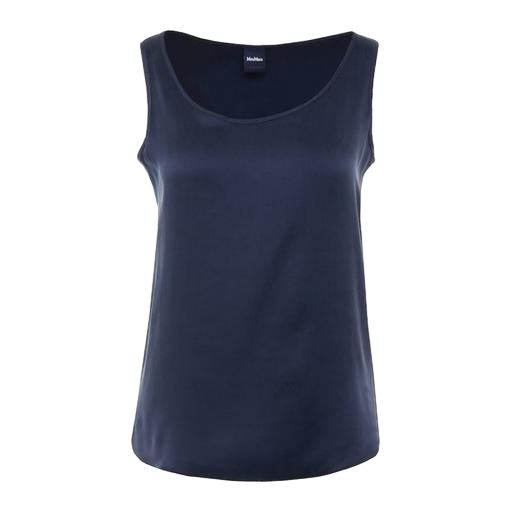
dark blue tank, blue scoop neck tank, blue scoop neck tank top, white background